Aerial crown-view tile of a tropical tree (Barro Colorado Island, Panama), acquired 20240813:
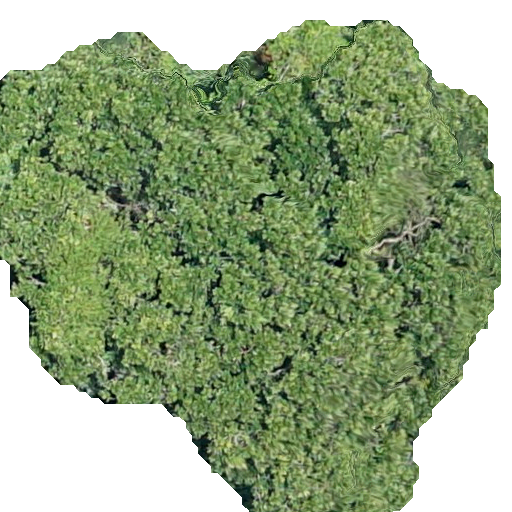
Species: Anacardium excelsum
GBIF accepted scientific name: Anacardium excelsum
Crown area: 295.328 m²